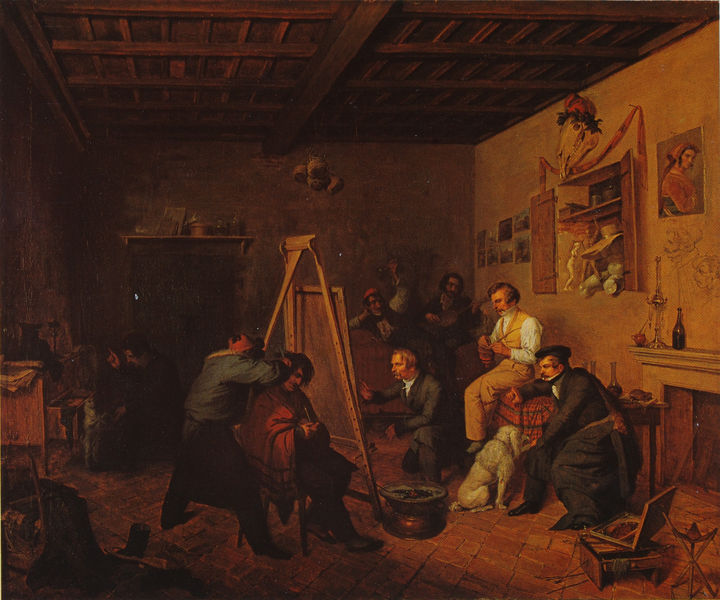
Titel: Des Künstlers Studio in Rom
Künstler: Friedrich Mosbrugger
Standort: Karlsruhe
Institution: Staatliche Kunsthalle
Schlagwörter: dunkel, feuer, gemälde, gruppe, mann, schatten, menschen, ocker, sitzen, braun, frau, holz, hut, licht, männer, raum, stuhl, tisch, tür, weiss, zimmer, blick, dach, haus, hund, rot, malerei, party, flasche, regal, rembrandt, schädel, bild, innenraum, möbel, portrait, porträt, boden, haare, interieur, decke, familie, innen, kind, musik, kontrast, arbeit, genre, kamin, ofen, topf, bilder, bücher, kommode, schrank, modell, genremalerei, parkett, zuschauer, romantik, ölgemälde, staffage, salon, wohnung, holzboden, pfeife, atelier, maler, staffelei, balken, innenansicht, stube, edel, model, fussboden, schere, viele, künstler, durcheinander, soldat, kittel, leinwand, holzdecke, kunst, malen, pinsel, viel, betrachten, wandschmuck, biedermeier, kerzenständer, werkstatt, zeichnen, schneiden, bauernhaus, kasetten, kabinett, pfeiffe, bottich, schüler, fließen, einrichtung, frisieren, kessel, koffer, kasette, studio, gegenstände, kasettendecke, kassetierung, regel, läuse, abmalen, adfrb, barbier, beild, drfv, friseur, gedimmt, interrieru, maletr, rfdgvbda, meta, interaktion, auftraggeber, 18 jahrhundert, gluteimer, ateier, stafeelei, metamalerei, malet, rmänner, künsterl, diskussioin